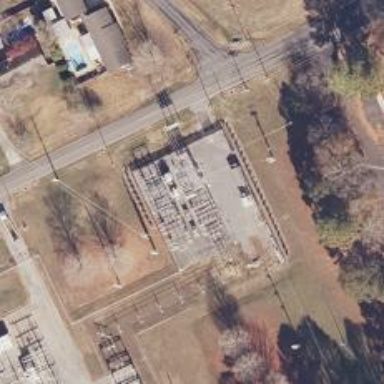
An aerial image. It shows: Switch used for power control.